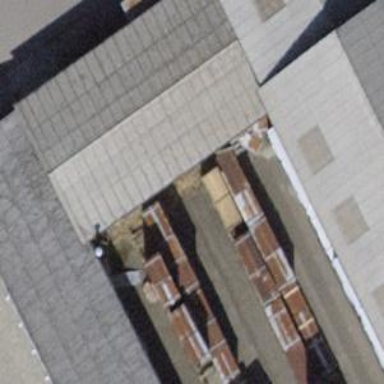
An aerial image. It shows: Industrial building.